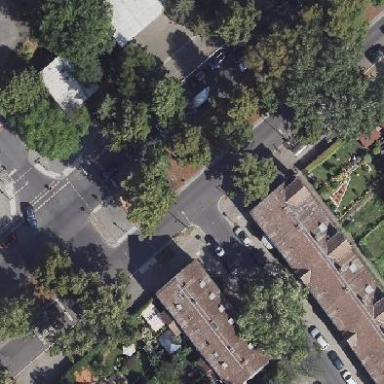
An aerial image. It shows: Junction on tertiary road.